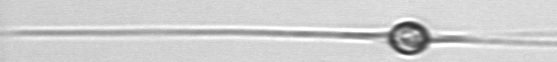
Label: Chaetoceros_danicus